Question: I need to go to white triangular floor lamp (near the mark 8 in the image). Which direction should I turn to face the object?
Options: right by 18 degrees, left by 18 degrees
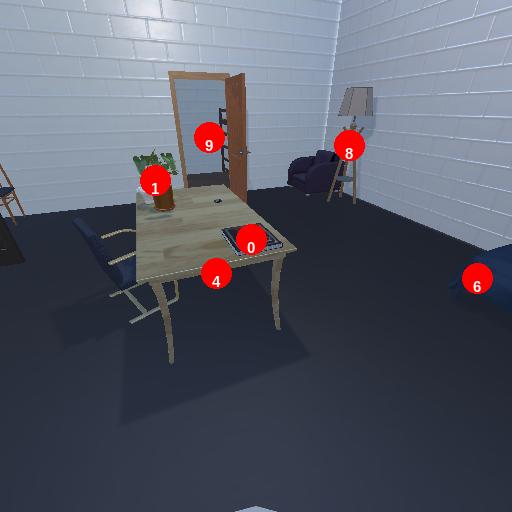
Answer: right by 18 degrees